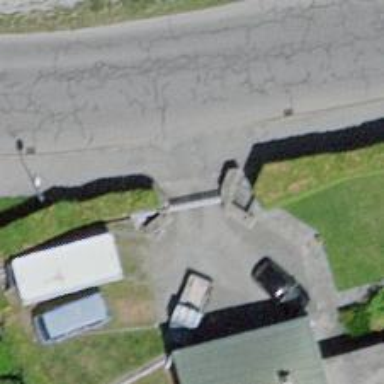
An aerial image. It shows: Gate.